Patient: sex M, age 60
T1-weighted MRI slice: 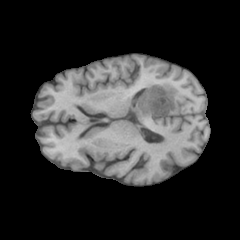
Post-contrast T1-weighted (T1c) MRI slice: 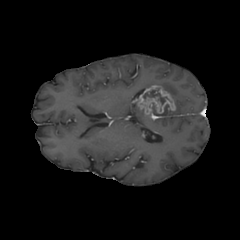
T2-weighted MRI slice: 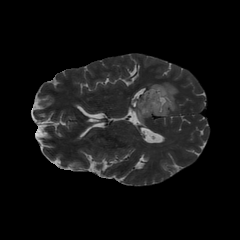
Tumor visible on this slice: yes
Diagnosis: Glioblastoma, IDH-wildtype
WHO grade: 4